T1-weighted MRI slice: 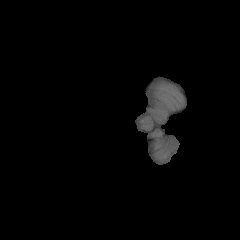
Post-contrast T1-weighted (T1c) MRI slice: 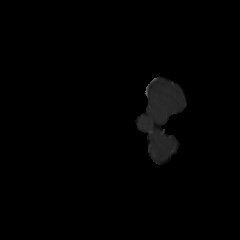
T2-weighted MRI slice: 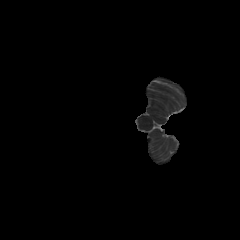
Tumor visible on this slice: no